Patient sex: M
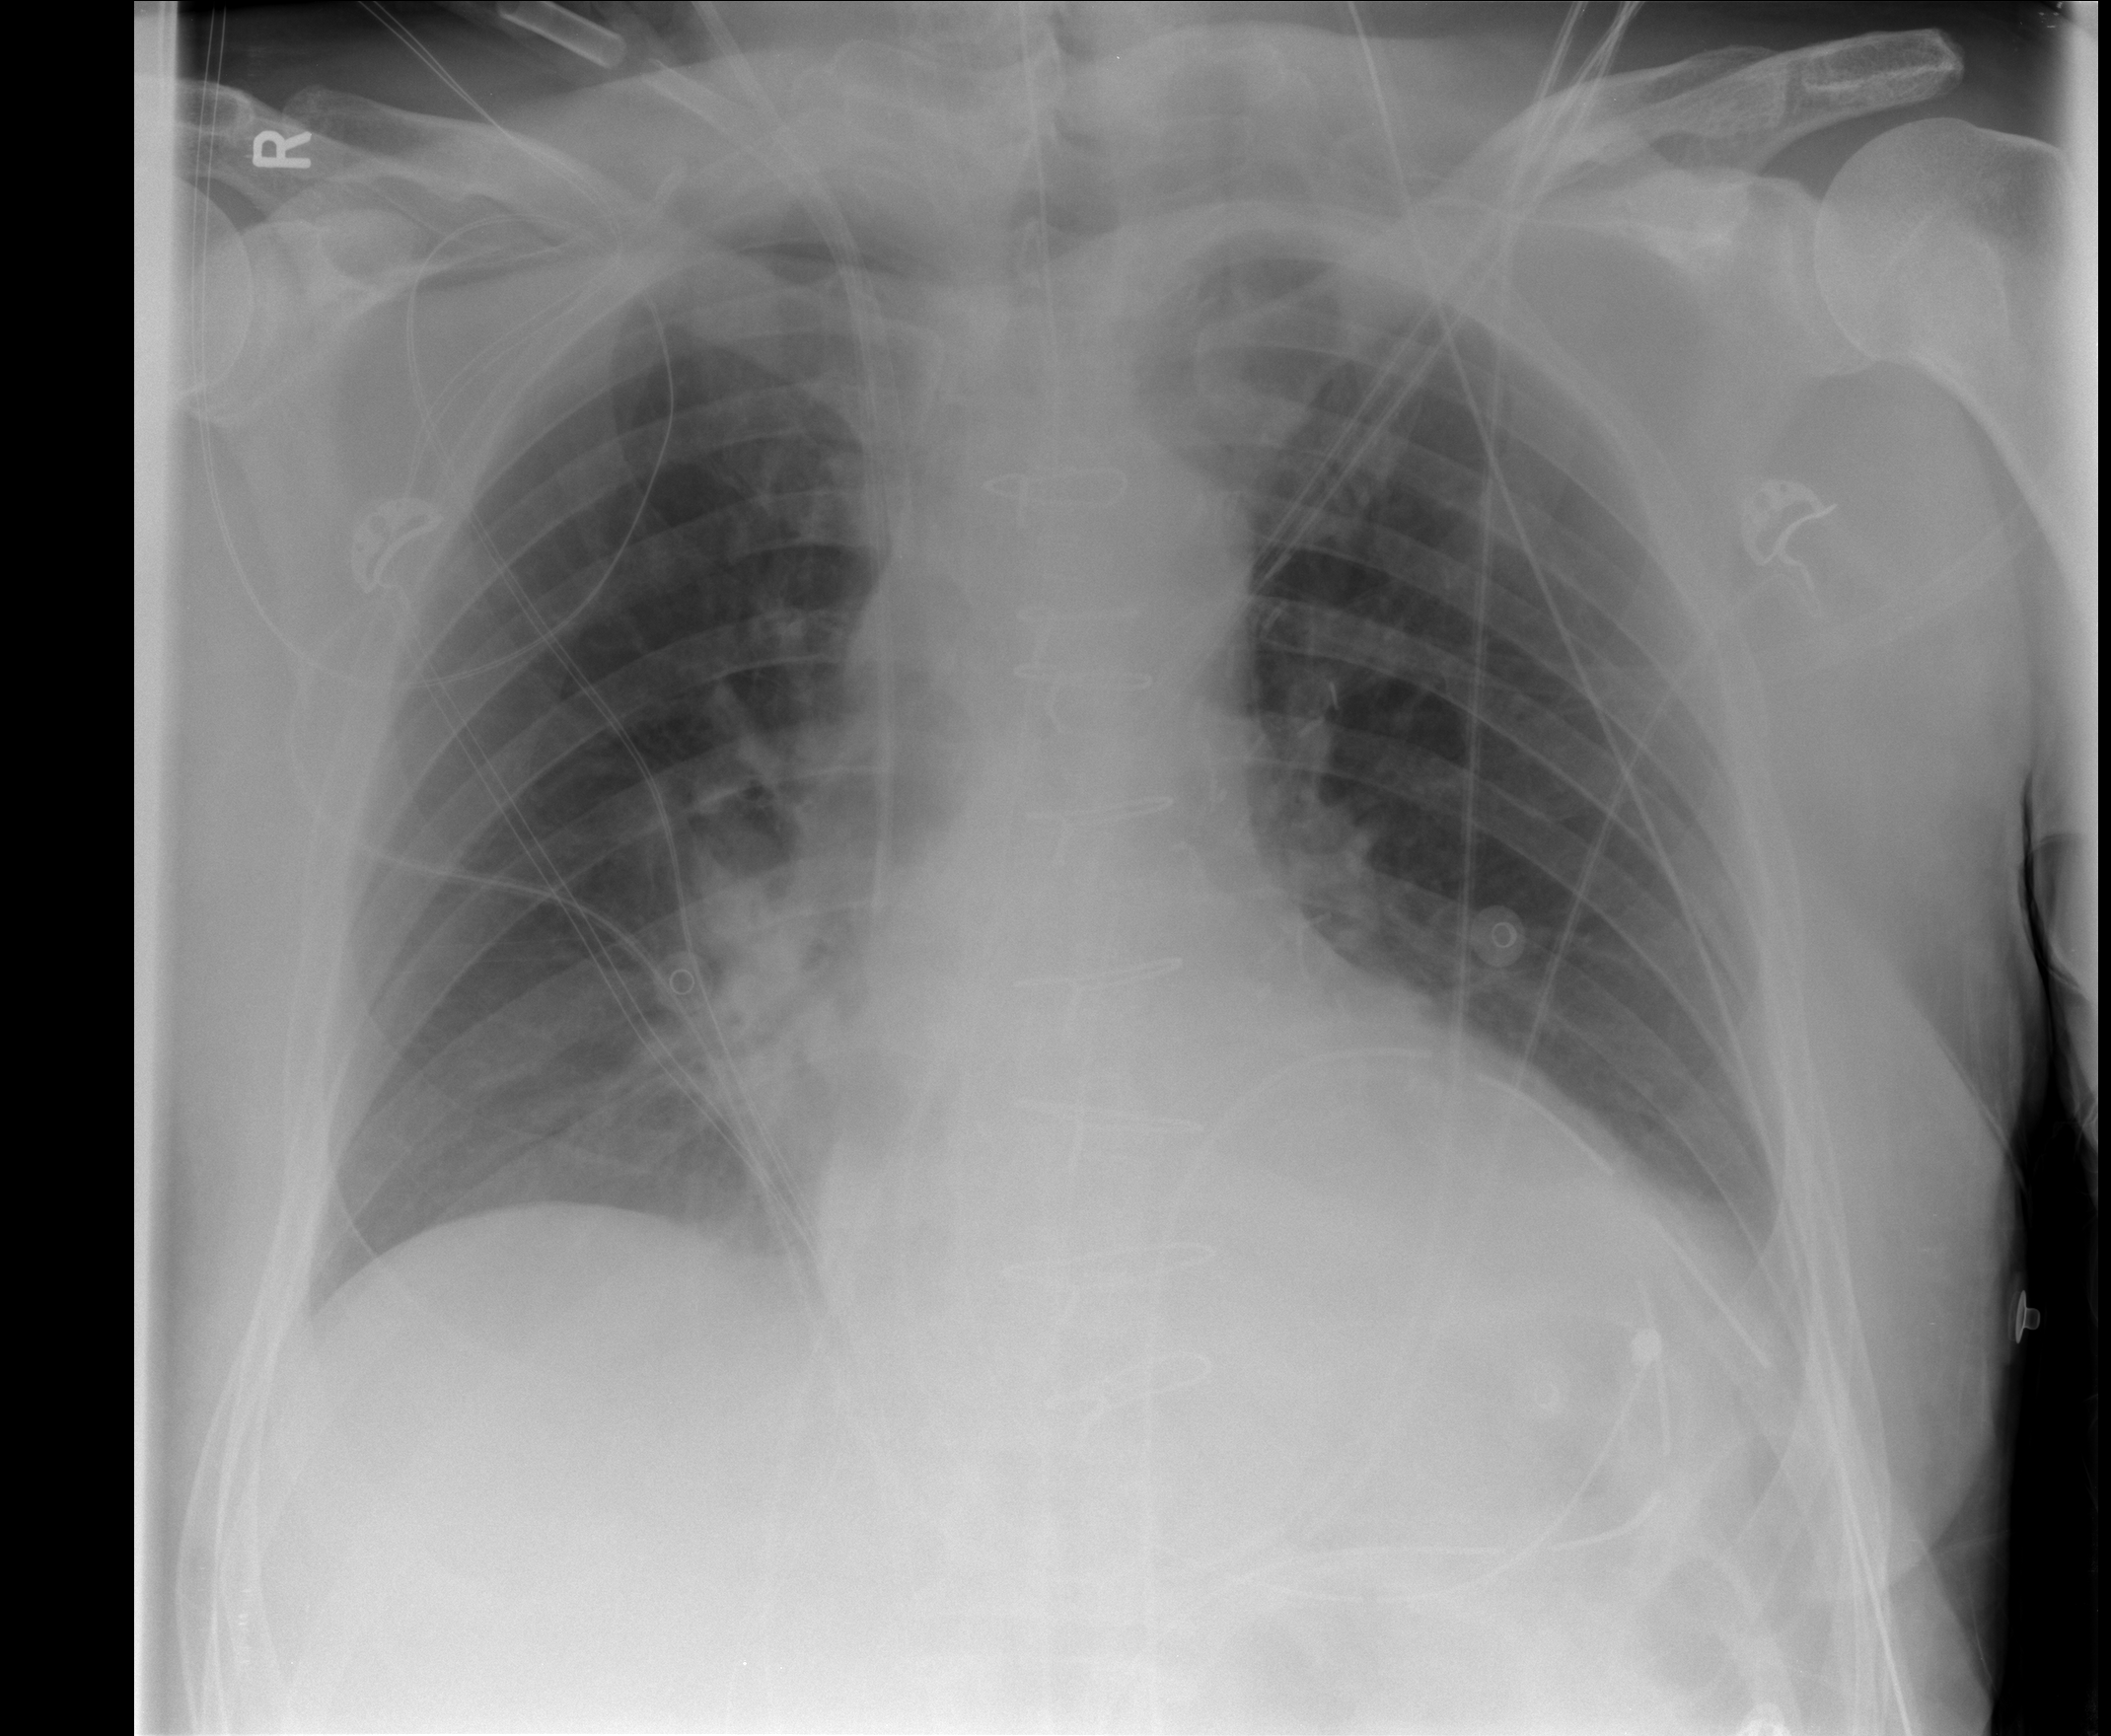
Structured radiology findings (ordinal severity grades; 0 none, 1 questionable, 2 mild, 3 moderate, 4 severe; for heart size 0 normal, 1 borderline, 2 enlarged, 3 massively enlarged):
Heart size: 0
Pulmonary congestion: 0
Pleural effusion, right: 0
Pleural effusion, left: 0
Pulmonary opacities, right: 0
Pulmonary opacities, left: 0
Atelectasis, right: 0
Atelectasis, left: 2